Question: I'm having trouble getting a layout looking like this:

Is it possible to do something like this:
'''
<RelativeLayout>
<TextView
android:id="@+id/text1"
android:layout_alignParentLeft="true"/>
<TextView
android:layout_below="@id/text1/>
<LinearLayout
android:orientation="vertical"
android:layout_alignRightOf="@id/text1">
<ImageButton/>
<ImageButton/>
<ImageButton/>
</LinearLayout>
</RelativeLayout>
'''
Or more specifically, is it possible to set an layout_align on , like this: 'android:layout_alignRightOf="@id/text1"'
If not, how do I get this layout?
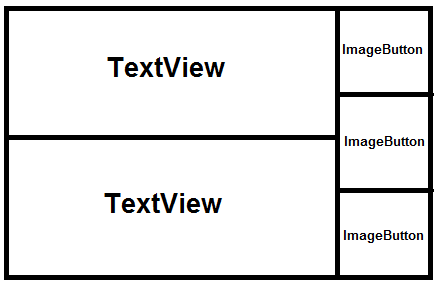
Answer: I don't know how (if possible) to do it with RelativeLayout, but with some LinearLayout should be quite easy, here a sample:
'''
<?xml version="1.0" encoding="utf-8"?>
<LinearLayout xmlns:android="http://schemas.android.com/apk/res/android"
android:layout_width="match_parent"
android:layout_height="match_parent"
android:orientation="horizontal" >
<LinearLayout
android:layout_width="0dp"
android:layout_height="match_parent"
android:layout_weight="1"
android:background="#ff0000"
android:orientation="vertical" >
<TextView
android:layout_width="match_parent"
android:layout_height="0dp"
android:background="#aa0000ff"
android:layout_weight="1" />
<TextView
android:layout_width="match_parent"
android:layout_height="0dp"
android:background="#aaff0000"
android:layout_weight="1" />
</LinearLayout>
<LinearLayout
android:layout_width="0dp"
android:layout_height="match_parent"
android:layout_weight="0.5"
android:background="#00ff00"
android:orientation="vertical" >
<ImageButton
android:layout_width="match_parent"
android:layout_height="0dp"
android:layout_weight="1" />
<ImageButton
android:layout_width="match_parent"
android:layout_height="0dp"
android:layout_weight="1" />
<ImageButton
android:layout_width="match_parent"
android:layout_height="0dp"
android:layout_weight="1" />
</LinearLayout>
</LinearLayout>
'''